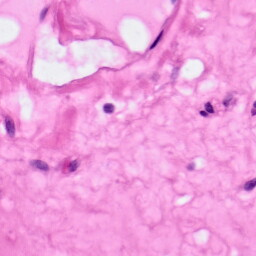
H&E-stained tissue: Pancreatic